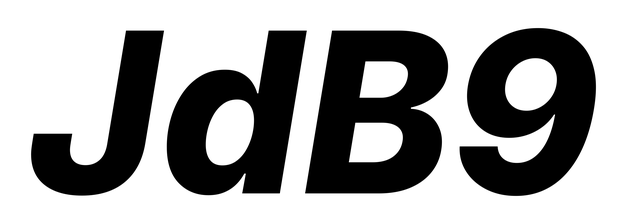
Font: Inter-Italic_ExtraBold_Italic